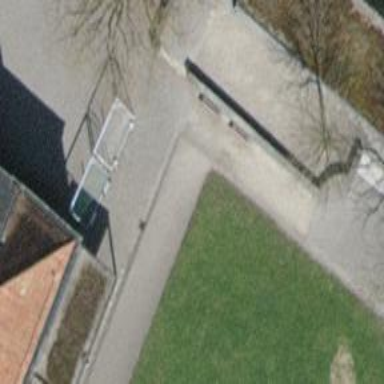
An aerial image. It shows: Brown bench.